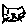
Label: cat